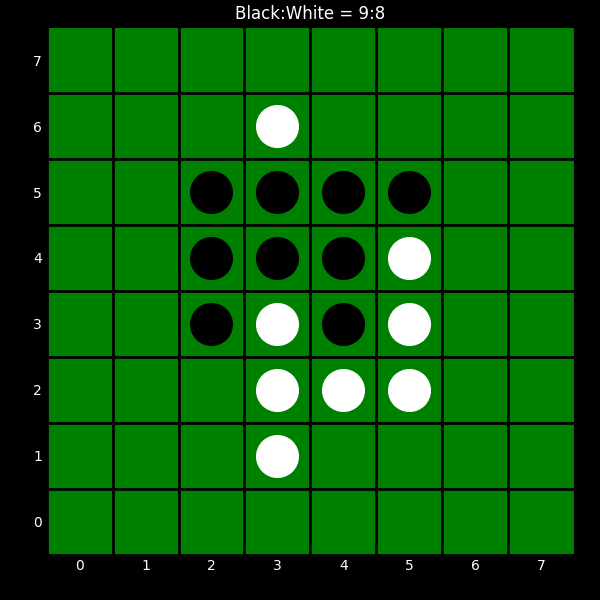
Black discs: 9
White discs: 8